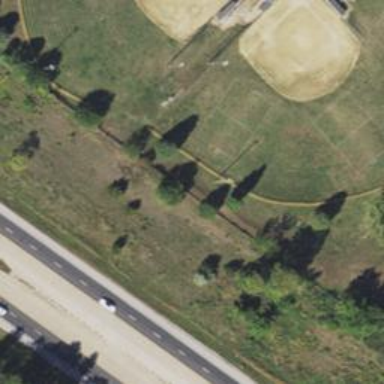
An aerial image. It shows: Baseball pitch for leisure land.